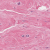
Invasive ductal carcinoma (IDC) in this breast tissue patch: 0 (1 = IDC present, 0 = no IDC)